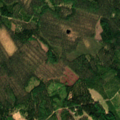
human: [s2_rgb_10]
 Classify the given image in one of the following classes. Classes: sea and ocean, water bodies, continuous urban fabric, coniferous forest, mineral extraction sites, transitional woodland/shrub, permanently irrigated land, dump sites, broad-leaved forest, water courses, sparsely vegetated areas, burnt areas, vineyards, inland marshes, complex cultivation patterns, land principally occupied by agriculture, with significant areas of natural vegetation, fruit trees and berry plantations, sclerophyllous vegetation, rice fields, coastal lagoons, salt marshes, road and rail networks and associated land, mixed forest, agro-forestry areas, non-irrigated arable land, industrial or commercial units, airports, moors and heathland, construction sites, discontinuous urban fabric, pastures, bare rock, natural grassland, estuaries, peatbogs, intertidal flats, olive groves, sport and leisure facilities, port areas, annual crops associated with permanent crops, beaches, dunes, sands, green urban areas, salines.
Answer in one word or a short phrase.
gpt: coniferous forest, mixed forest, transitional woodland/shrub, peatbogs